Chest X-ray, PA view. Patient: 57 years old, sex M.
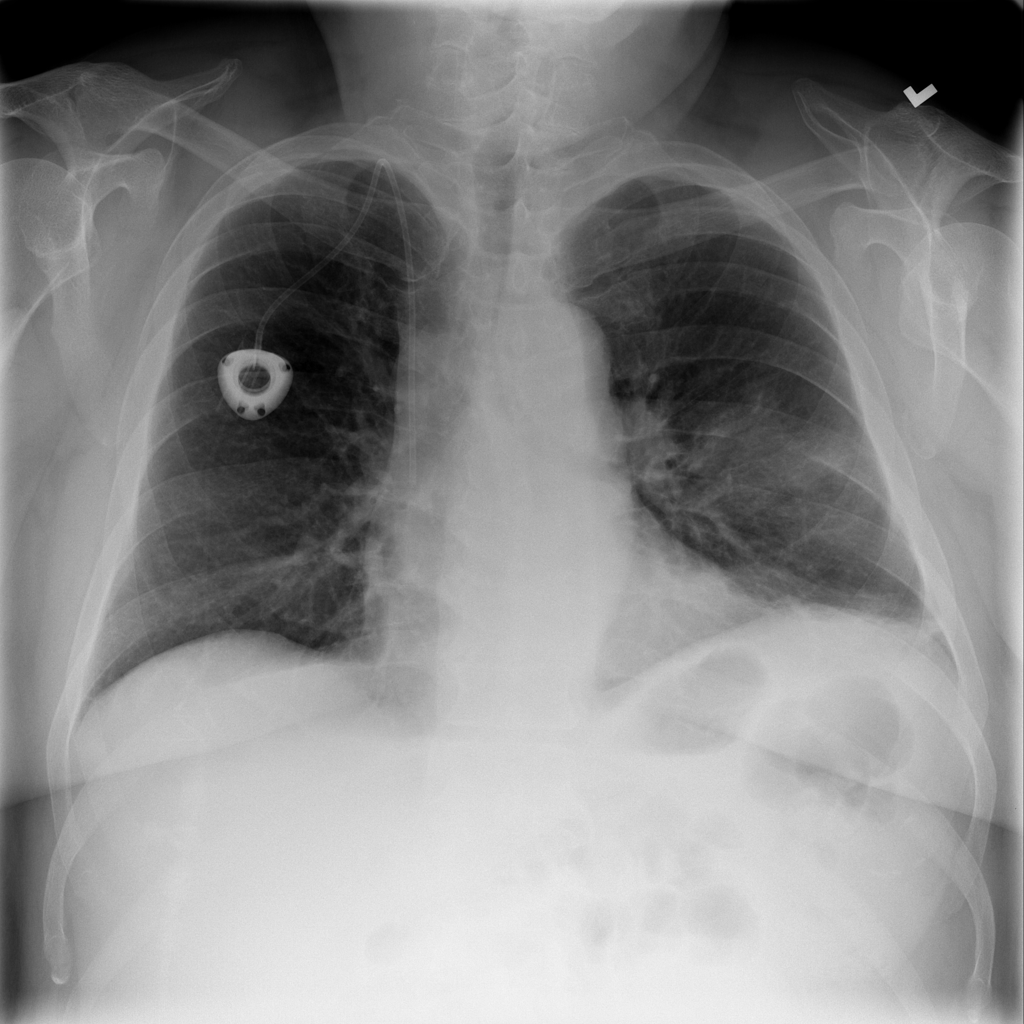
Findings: Atelectasis, Infiltration